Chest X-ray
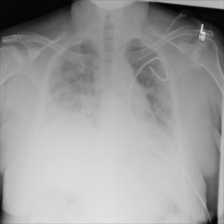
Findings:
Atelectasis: negative
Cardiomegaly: negative
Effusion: negative
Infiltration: positive
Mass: negative
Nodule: negative
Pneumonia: negative
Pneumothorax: negative
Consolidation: negative
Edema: negative
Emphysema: negative
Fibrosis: negative
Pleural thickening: negative
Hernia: negative